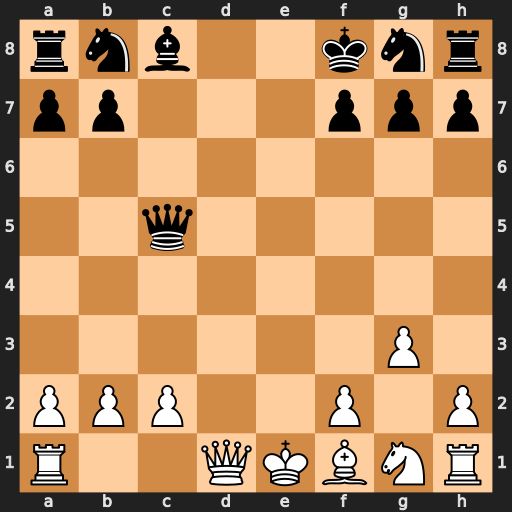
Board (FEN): rnb2knr/pp3ppp/8/2q5/8/6P1/PPP2P1P/R2QKBNR
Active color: w
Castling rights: KQ
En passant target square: -
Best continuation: Qd8#